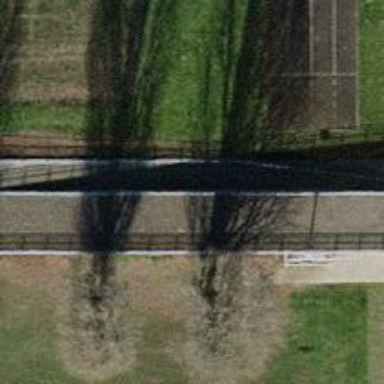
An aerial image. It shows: Pedestrian road.